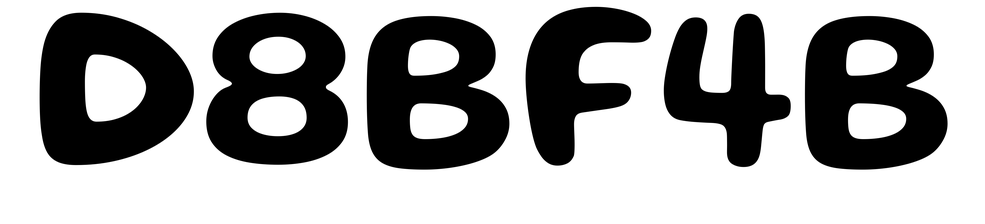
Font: Gluten_SemiBold